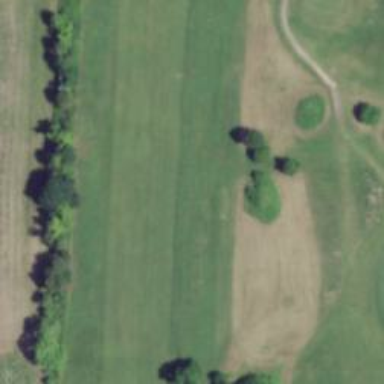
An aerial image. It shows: Golf hole.